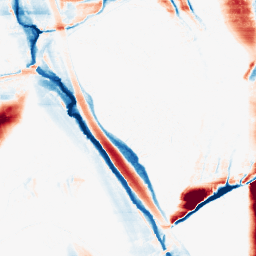
Category: morphological
Decomposition family: morphological_ellipse
Decomposition parameters: operation: average
width: 5
height: 50
Upsampling method: sinc_blackman
Upsampling parameters: scale: 2
kernel_size: 8
Upsampling scale: 2